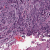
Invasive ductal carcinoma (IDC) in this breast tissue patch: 0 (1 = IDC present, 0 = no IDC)